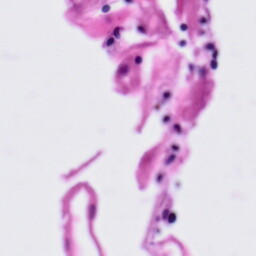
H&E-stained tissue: Tonsil